Interaction volume radius: 5 \u00c5
Interaction volume height: 30 \u00c5
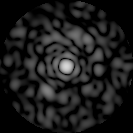
Disorder parameter: 0.818